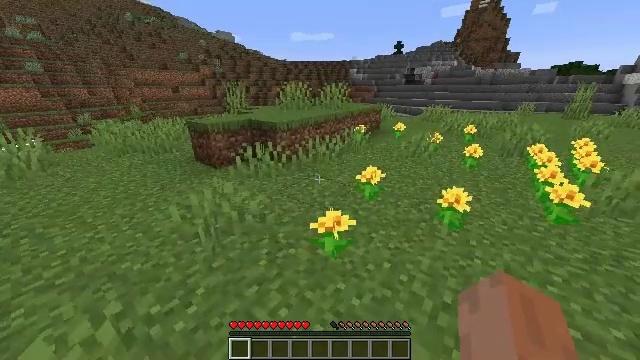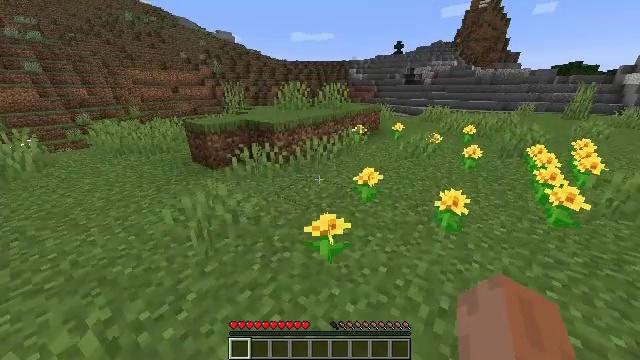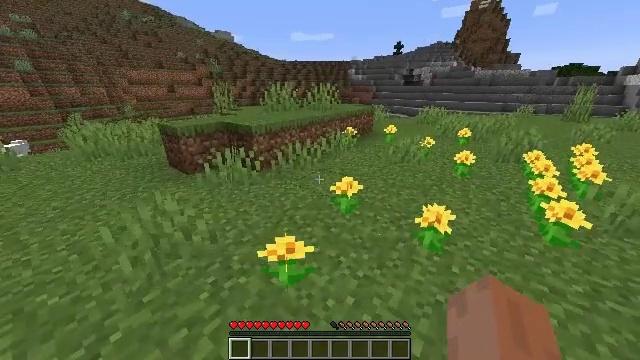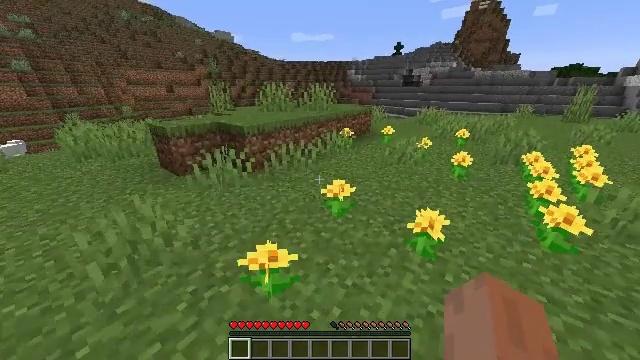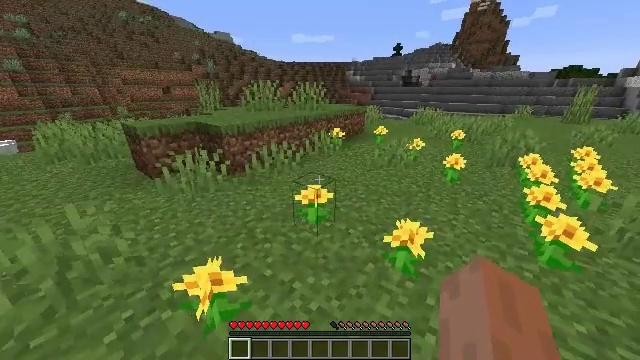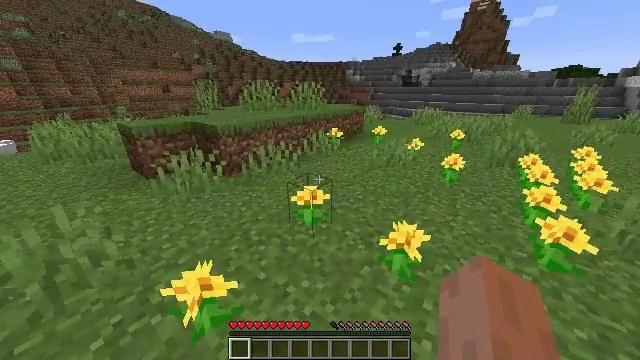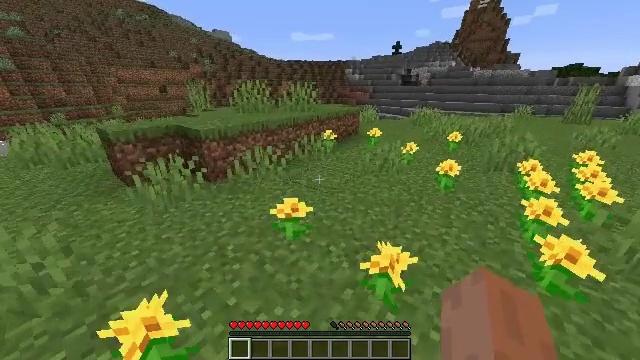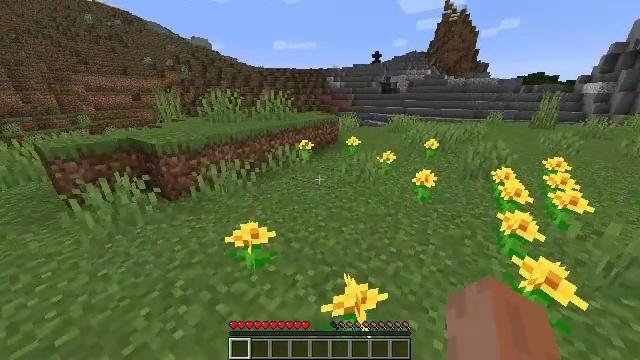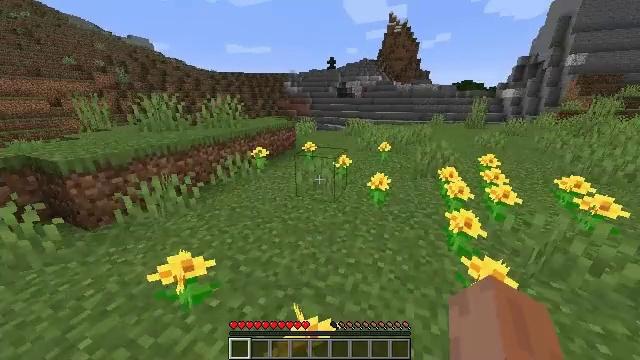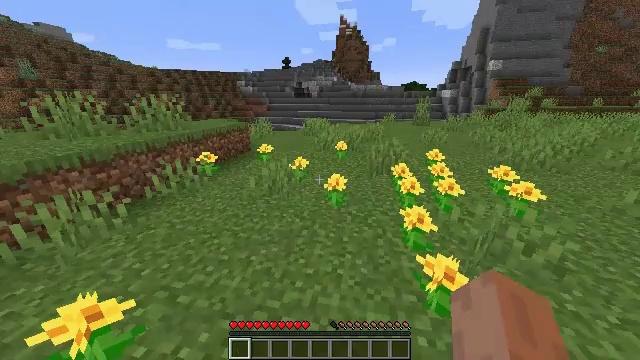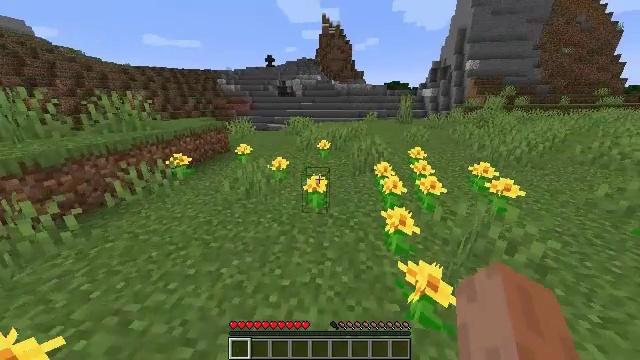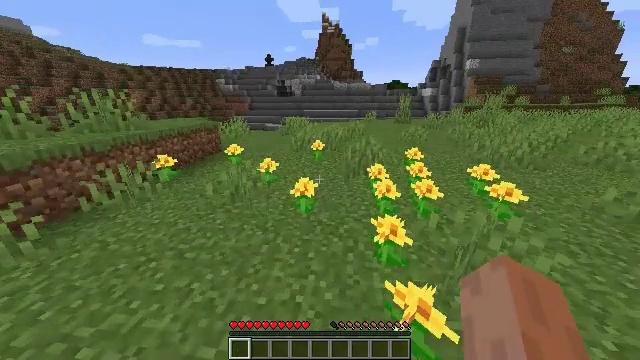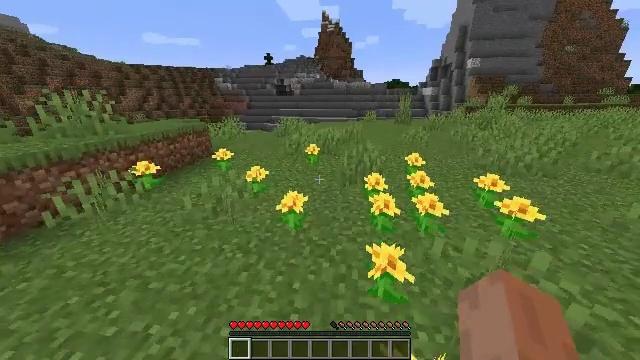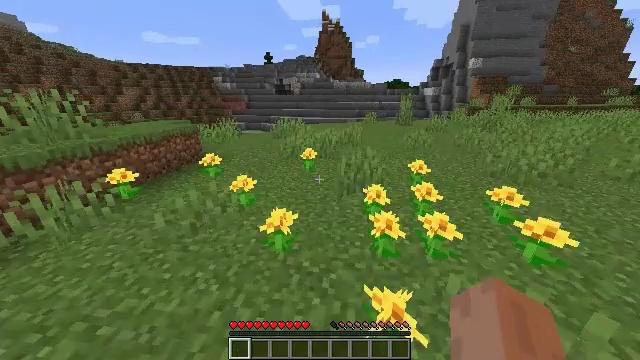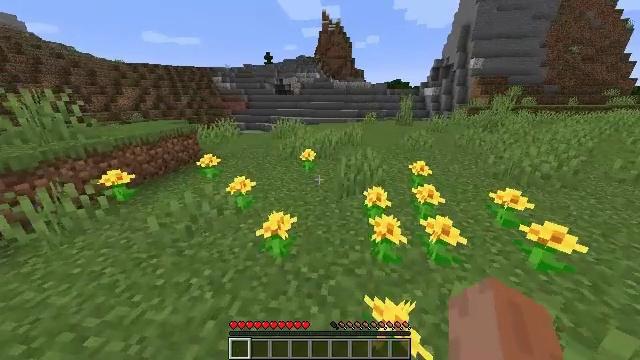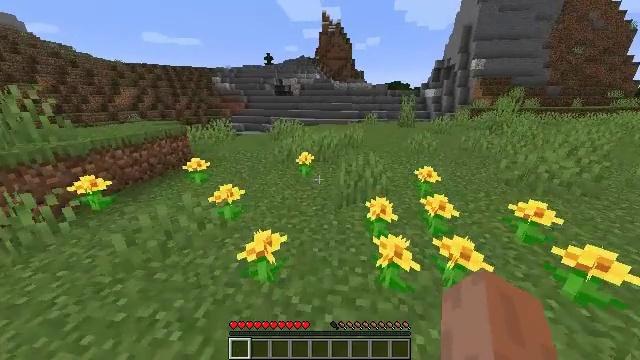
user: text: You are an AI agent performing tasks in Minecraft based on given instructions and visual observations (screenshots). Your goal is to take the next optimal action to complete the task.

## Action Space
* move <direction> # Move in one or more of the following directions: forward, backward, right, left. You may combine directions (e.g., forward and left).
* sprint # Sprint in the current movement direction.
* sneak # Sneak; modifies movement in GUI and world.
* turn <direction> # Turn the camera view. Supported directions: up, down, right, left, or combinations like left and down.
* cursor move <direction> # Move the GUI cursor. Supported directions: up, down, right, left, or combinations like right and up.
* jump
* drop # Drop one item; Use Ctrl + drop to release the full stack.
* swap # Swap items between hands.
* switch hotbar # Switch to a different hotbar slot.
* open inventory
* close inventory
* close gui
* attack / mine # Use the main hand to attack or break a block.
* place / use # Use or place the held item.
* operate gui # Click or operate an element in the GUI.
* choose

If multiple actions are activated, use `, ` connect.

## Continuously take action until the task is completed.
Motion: motion action
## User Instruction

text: Break the peony to collect it.
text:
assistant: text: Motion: move forward and move right, sprint
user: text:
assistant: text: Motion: move forward and move right, sprint
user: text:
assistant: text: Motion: move forward and move right, sprint
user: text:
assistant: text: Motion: move forward and move right, sprint
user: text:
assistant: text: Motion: move forward and move right, sprint
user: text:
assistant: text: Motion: move forward and move right, sprint
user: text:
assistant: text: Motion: move forward and move right, sprint, turn right and up
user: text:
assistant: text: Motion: move forward and move right, sprint, turn right and up
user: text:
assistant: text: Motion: move forward and move right, sprint, turn right
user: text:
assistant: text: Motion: move forward and move right, sprint, turn right
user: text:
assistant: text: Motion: move forward, sprint
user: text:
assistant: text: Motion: move forward, sprint
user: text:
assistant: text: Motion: move forward, sprint
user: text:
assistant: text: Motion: move forward, sprint
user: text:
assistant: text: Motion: move forward, sprint
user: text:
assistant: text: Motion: move forward, sprint
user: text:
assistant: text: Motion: move forward, sprint
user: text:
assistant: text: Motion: move forward, sprint
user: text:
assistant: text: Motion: move forward, sprint
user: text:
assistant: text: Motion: move forward, sprint
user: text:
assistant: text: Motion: move forward, sprint
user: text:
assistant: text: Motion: move forward, sprint
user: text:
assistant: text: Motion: move forward, sprint
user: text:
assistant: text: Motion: move forward, sprint
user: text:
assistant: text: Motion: move forward, sprint
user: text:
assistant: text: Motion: move forward, sprint
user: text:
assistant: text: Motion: move forward, sprint
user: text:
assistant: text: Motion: move forward, sprint
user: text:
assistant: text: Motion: move forward, sprint, turn right and down
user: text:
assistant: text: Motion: move forward, sprint, turn right